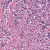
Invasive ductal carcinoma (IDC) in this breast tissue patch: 1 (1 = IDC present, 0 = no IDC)